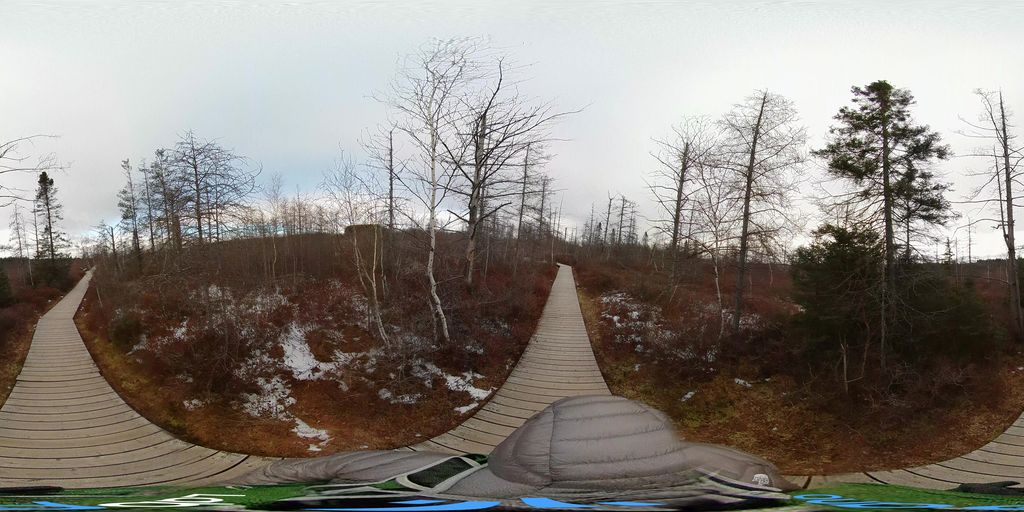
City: ottawa-gatineau